Question: I want to get rid of the inner shadow of an 'UITextField'.

I have tried setting the shadow-alpha to '0' but it doesn't work:
'''
name.layer.shadowOpacity = 0.0f;
'''
Any clues would be appreciated.
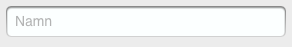
Answer: Solution found.
'''
name.borderStyle = UITextBorderStyleNone;
name.layer.borderWidth = 1.0f;
name.layer.borderColor = [[UIColor grayColor] CGColor];
name.layer.cornerRadius = 5.0f;
'''
I just needed to play with the border options of the layer while deactivating the old border-style.